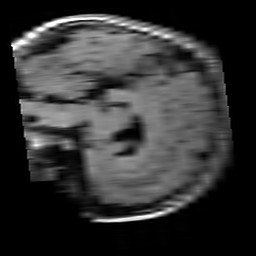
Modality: T1w
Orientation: sagittal
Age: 19
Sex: female
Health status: healthy
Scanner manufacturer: siemens
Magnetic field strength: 3 T
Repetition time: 4.1 s
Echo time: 0.0085 s